Question: Can some one help me on the below doubt?
I am using EmberJS 3.4 version and I have a route which looks like
'''
export default Route.extend({
model(){
const items = [{price: 10}, {price: 15}]
return items
},
});
'''
and a controller which returns undefined for model
'''
export default Controller.extend({
init(){
console.log(this.model); //returns undefined
console.log(this); //has the model object as a property
},
})
'''
see this image which contains output:

For some reason, this.model returns undefined but when I log "this", it has the model object as the property listed.
My question is, when I access model within a computed property why the property isn't undefined ?
export default Controller.extend({
'''
subtotal: computed('this.model', function(){
return this.model.reduce((acc, item) => {
return acc + item.price
},0) // return 25
}),
})
'''
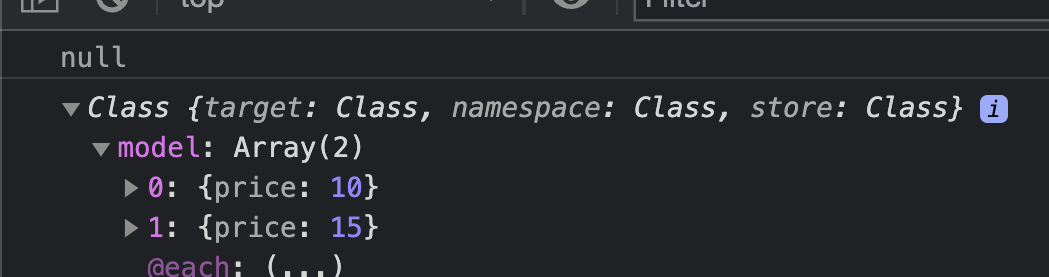
Answer: Controllers are singletons, so you can't access the model in 'init'.
> when I access model within a computed property why the property isn't undefined ?
Accessing in computed properties (and in more modern ember, native getters) is the only way to have a reactive access to the 'model' property. This "reactiveness" keeps all your data in sync -- and in ember 3.4, computeds' callbacks are not invoked until the dependencies are also resolved).
More information
- <URL>
> For some reason, this.model returns undefined but when I log "this", it has the model object as the property listed.
this happens because you log an 'object', and objects in the console are not to the console, the reference is rendered, so if you're not fast enough, the data will all be resolved / settled by the time you view it.